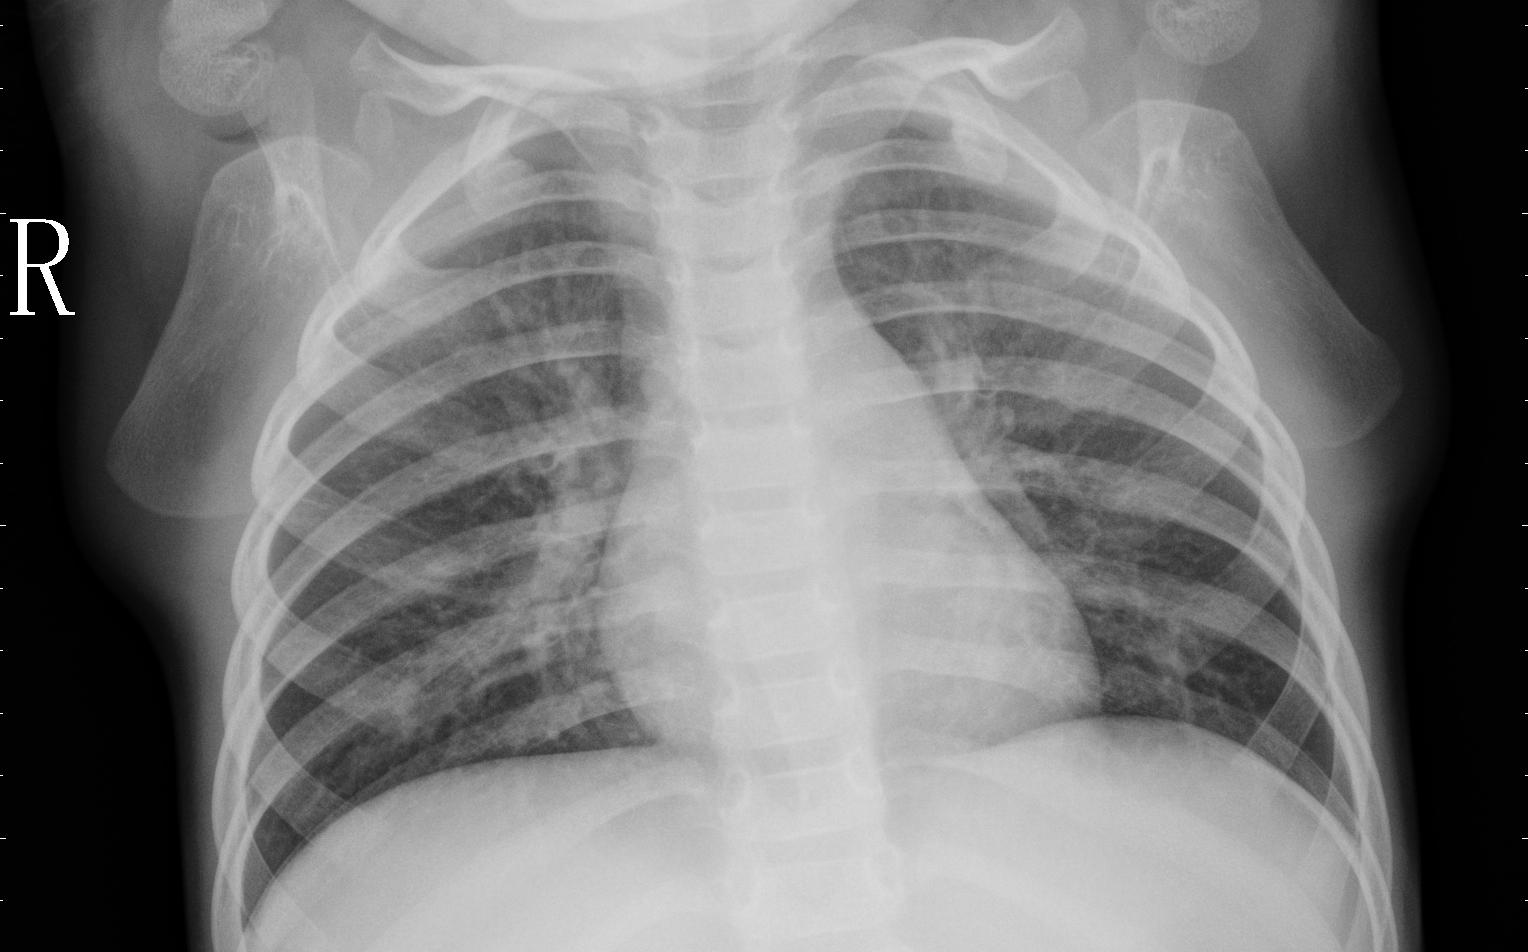
Diagnosis: PNEUMONIA